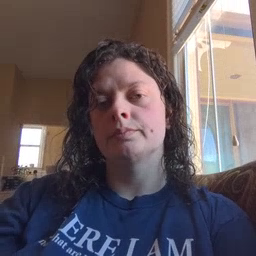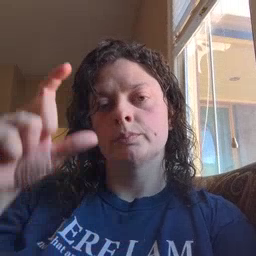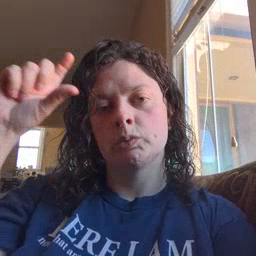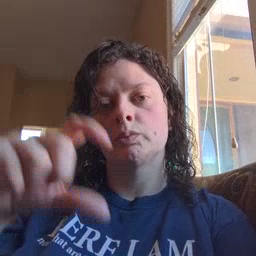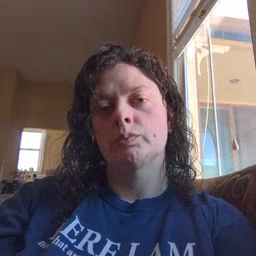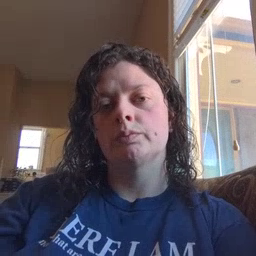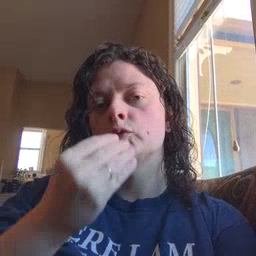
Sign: moon